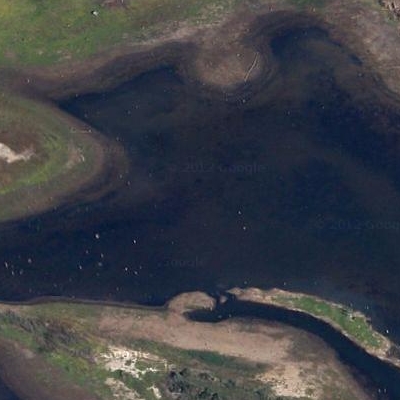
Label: dRiverLake